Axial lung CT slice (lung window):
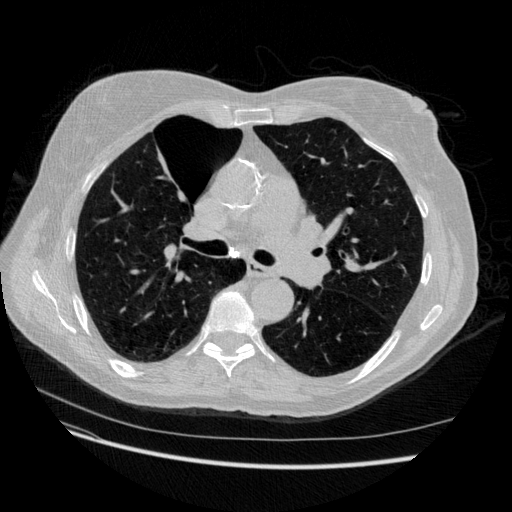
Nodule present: no